Question: I have a SQL Query as below:
'''
SELECT urban_appr, urban_in, rural_appr, rural_in, ground_appr, ground_in
FROM <table>
'''
In the above query, I have to add WHERE clause as follows:
- 'WHERE scheme_type = 'U''- 'WHERE scheme_type = 'R''- 'WHERE scheme_type = 'E''
I want all this using single SQL query. I am using SQL Server 2005.
Edited:
Added image below of the actual problem. You can see that it is showing district BR as two records, whereas I want it in one row.

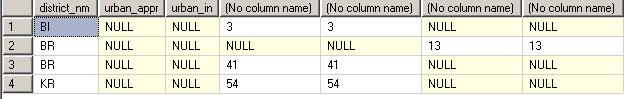
Answer: Use 'JOIN' to bring all rows for each 'district_nm' into one row:
'''
select
district_nm,
t1.urban_appr, t1.urban_in,
t2.rural_appr, t2.rural_in,
t3.ground_appr, t3.ground_in
from <table> t1
join <table> t2 on t2.district_nm = t1.district_nm and t2.scheme_type = 'R'
join <table> t3 on t3.district_nm = t1.district_nm and t3.scheme_type = 'E'
where t1.scheme_type = 'U';
'''
You can add more conditions to the where clause as you like, eg 'and t1.district_nm = 'x''
Consider creating a view from the above query and use that in our app instead:
'''
create view table_view as
<above query>
'''